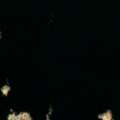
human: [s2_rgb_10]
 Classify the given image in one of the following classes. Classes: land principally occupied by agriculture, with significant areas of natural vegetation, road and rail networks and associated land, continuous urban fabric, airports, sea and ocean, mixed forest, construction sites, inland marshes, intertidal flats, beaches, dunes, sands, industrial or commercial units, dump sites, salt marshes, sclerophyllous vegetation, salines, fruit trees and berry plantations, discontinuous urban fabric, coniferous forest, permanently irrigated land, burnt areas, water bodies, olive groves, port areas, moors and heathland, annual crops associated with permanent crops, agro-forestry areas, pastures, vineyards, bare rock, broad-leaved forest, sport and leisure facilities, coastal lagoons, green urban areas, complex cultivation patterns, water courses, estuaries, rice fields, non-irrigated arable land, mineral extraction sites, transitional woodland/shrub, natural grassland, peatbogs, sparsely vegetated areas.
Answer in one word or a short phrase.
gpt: sea and ocean